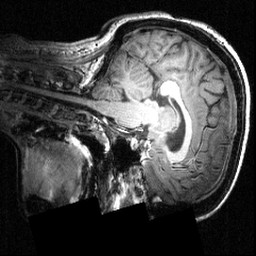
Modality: T1w
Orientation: sagittal
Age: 20
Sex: female
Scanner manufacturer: siemens
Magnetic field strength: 3.951 T
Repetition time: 1.5 s
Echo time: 0.00335 s